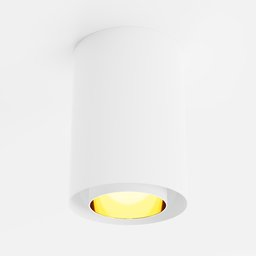
Label: lighting